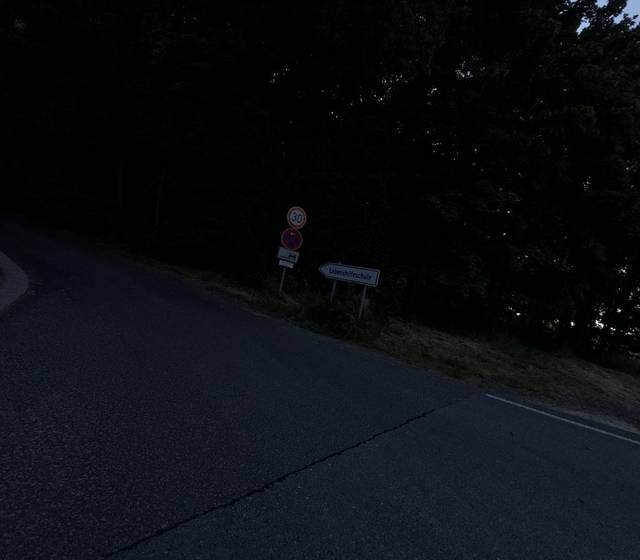
Region: Germany
Coordinates: 50.01, 12.06